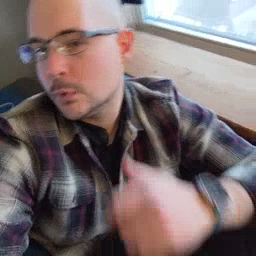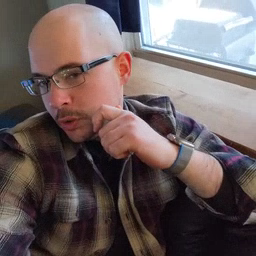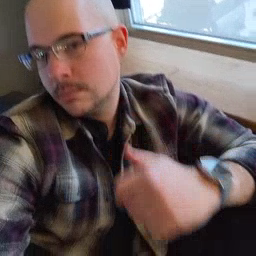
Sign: cheek